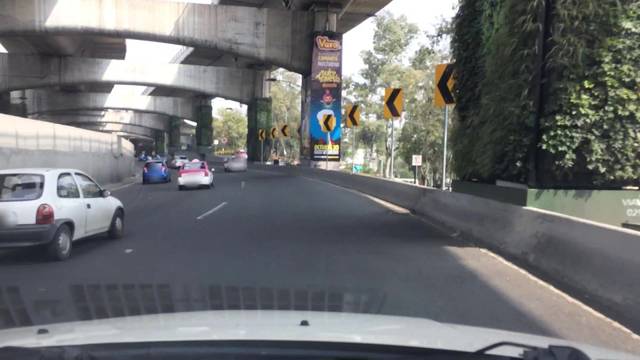
Region: Mexico
Coordinates: 19.372, -99.192